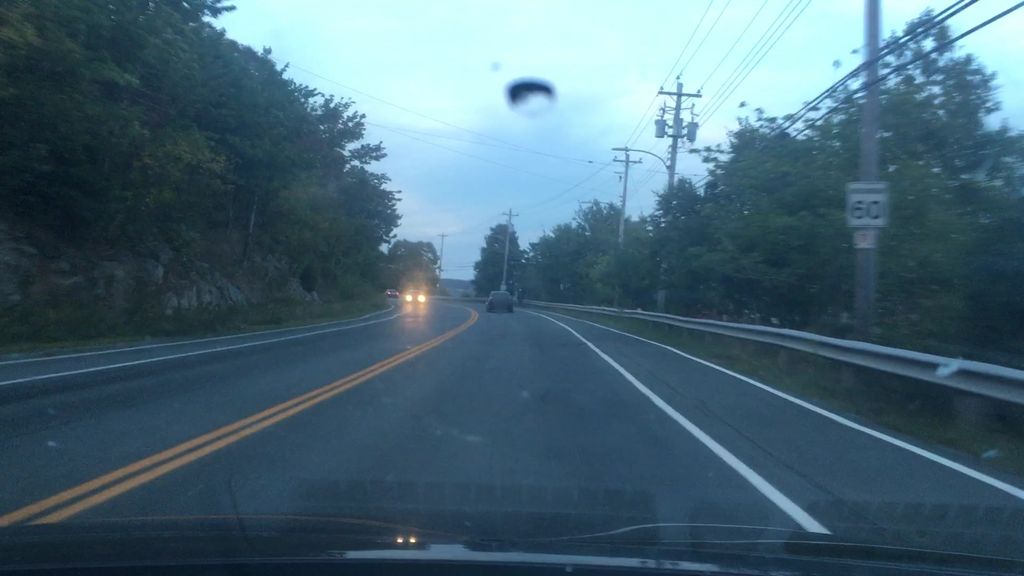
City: halifax